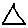
Label: triangle